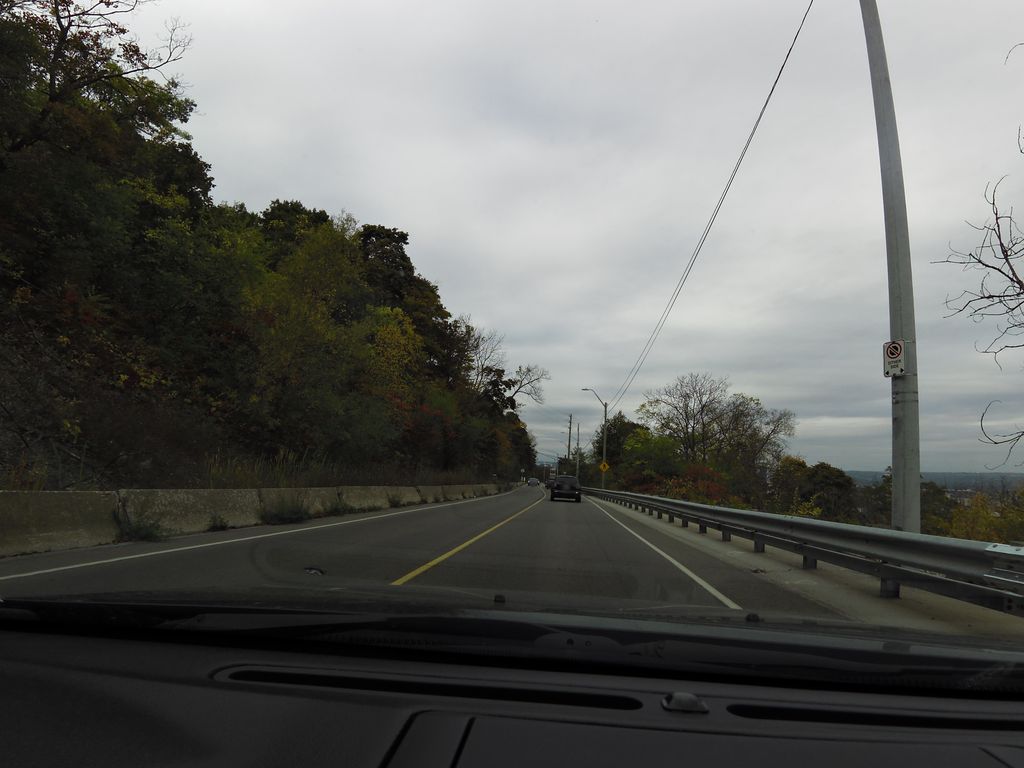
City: hamilton